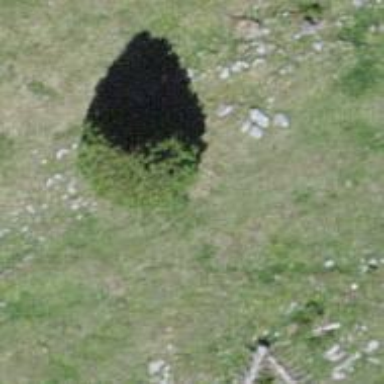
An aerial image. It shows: Needle-leaved tree in nature.